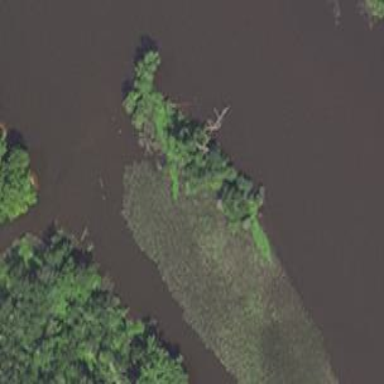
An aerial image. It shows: Swampy wetland area.